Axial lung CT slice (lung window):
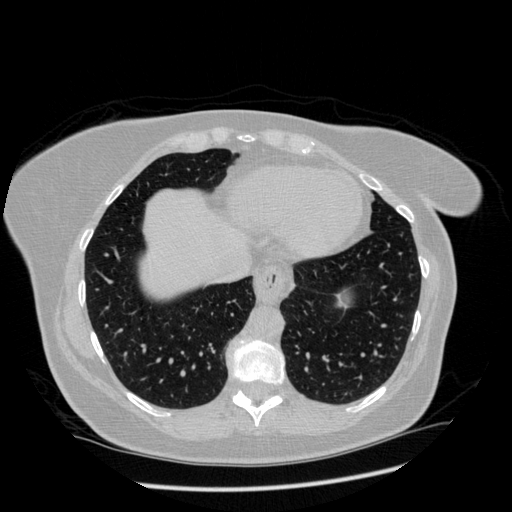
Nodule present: no